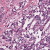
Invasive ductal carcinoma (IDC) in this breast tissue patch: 1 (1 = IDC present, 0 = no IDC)